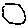
Label: hexagon